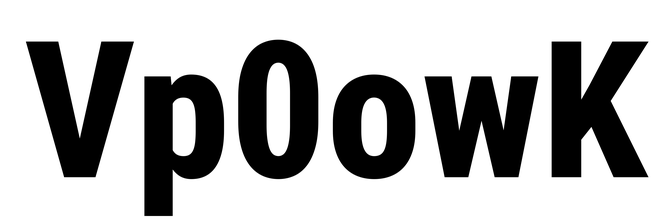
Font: Roboto_Condensed_ExtraBold